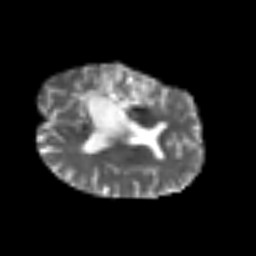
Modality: T2w
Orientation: axial
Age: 49
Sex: male
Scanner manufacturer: siemens
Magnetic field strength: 3 T
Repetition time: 3.2 s
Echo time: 0.081 s